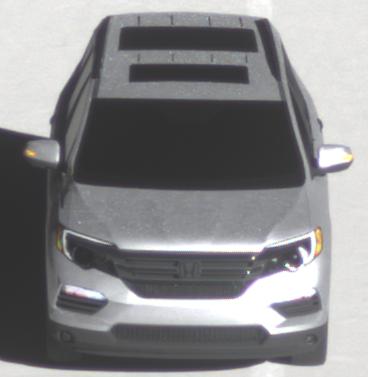
Make: Honda
Model: Pilot
Detailed model: 3
Model produced from: 2015
Model produced until: 2022
Doors: 5
Color: white
Road condition: dry road
Daytime: morning or afternoon
Contrast: high contrast